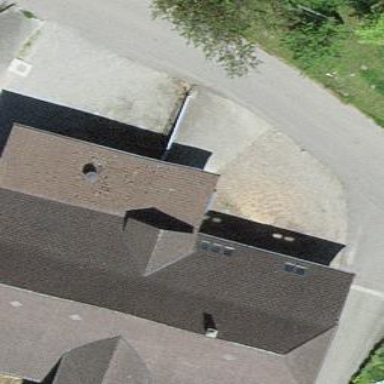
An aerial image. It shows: Farm building.